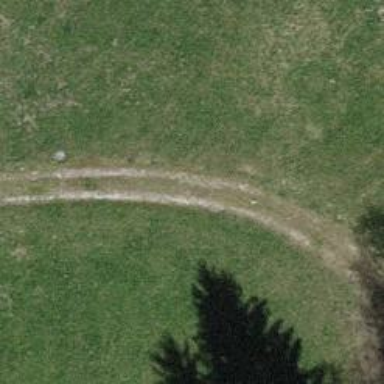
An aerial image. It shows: Track with grade 4 track type.